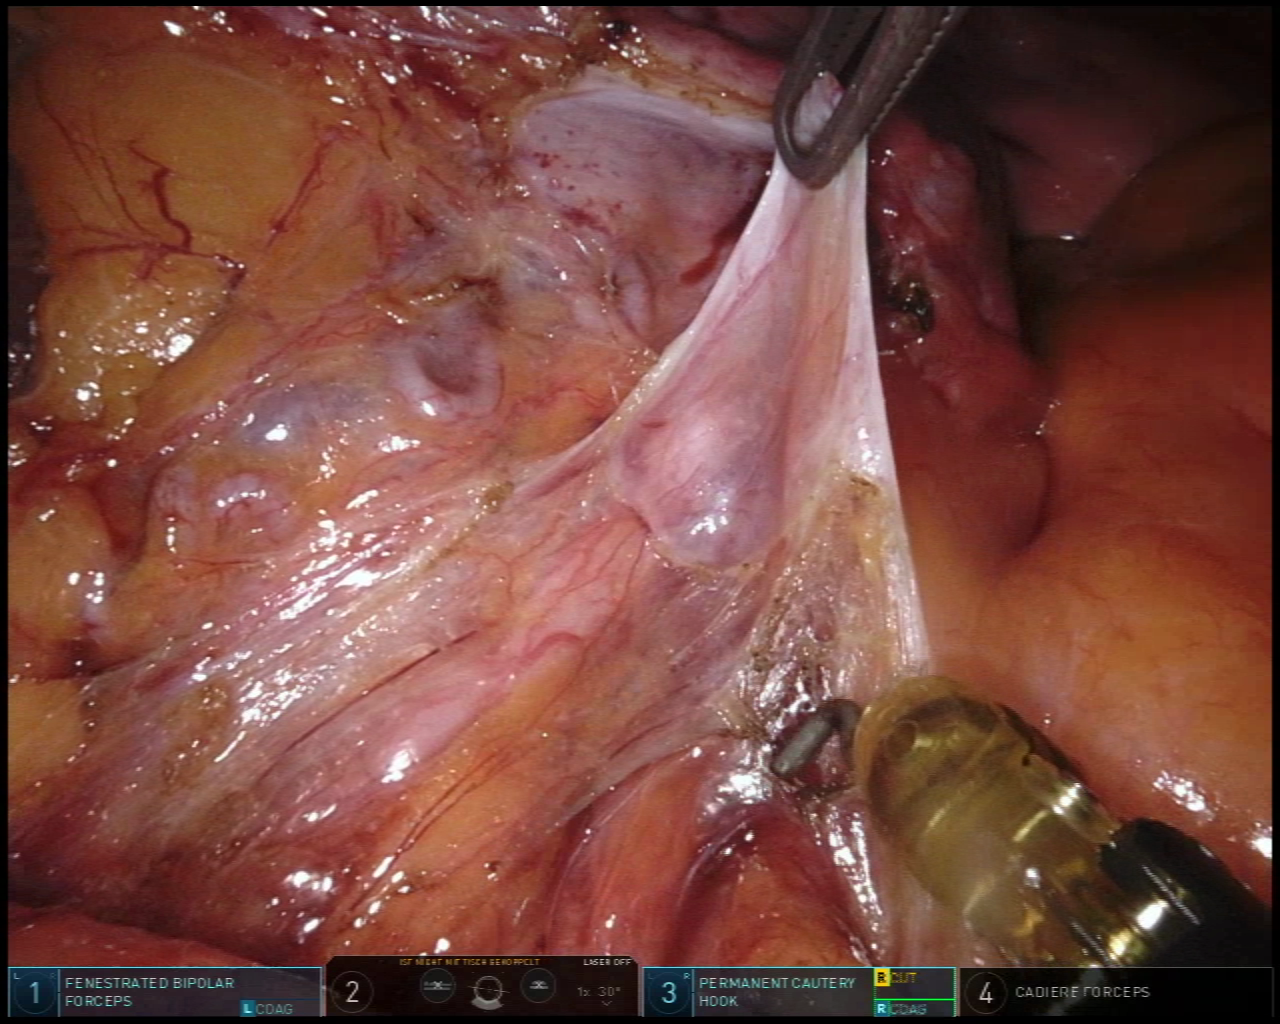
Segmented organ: ureter
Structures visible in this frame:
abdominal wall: no
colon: no
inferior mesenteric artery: no
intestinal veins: no
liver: no
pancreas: no
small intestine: no
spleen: no
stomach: no
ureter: yes
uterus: yes
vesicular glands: no